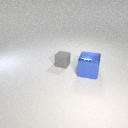
large blue metal cube to the right of small gray rubber cube